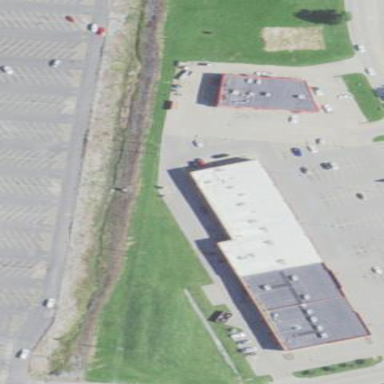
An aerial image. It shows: Retail building.